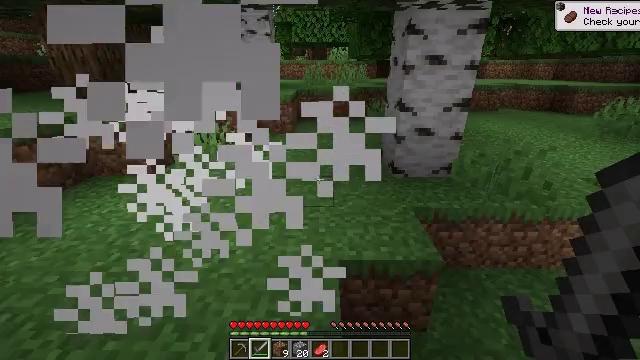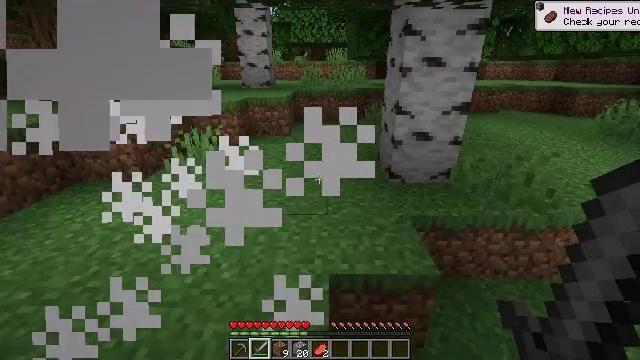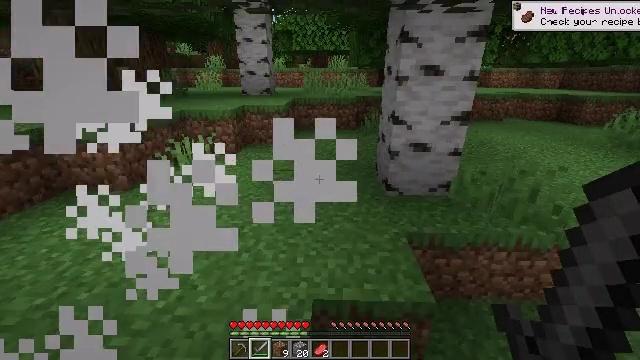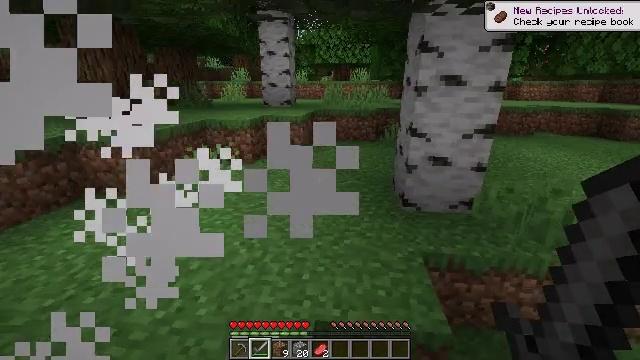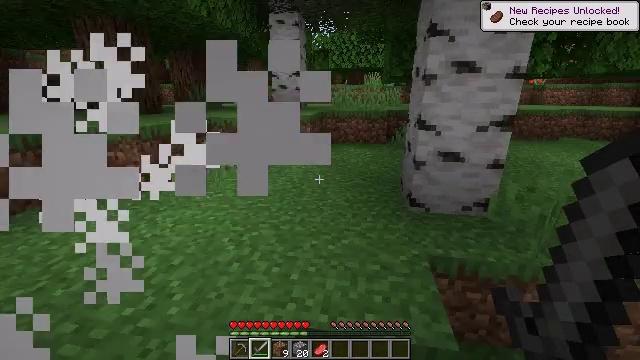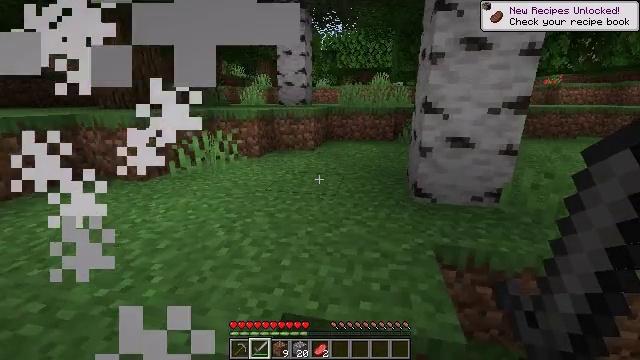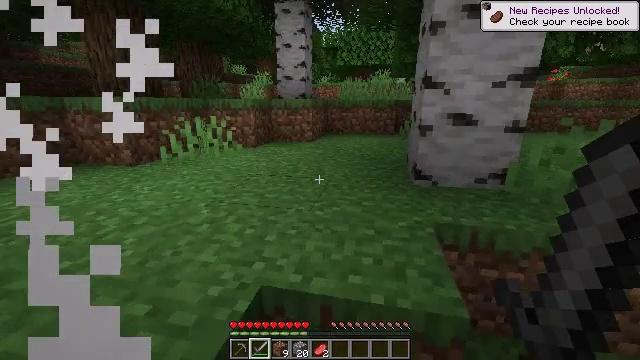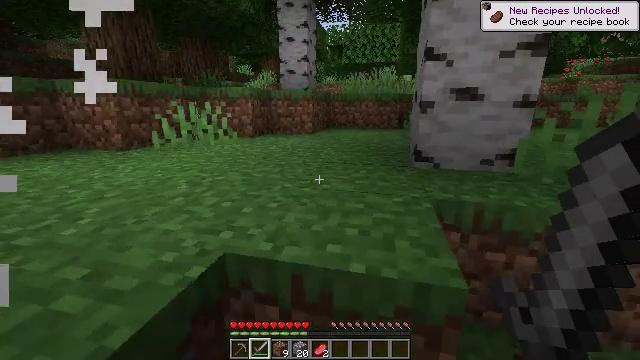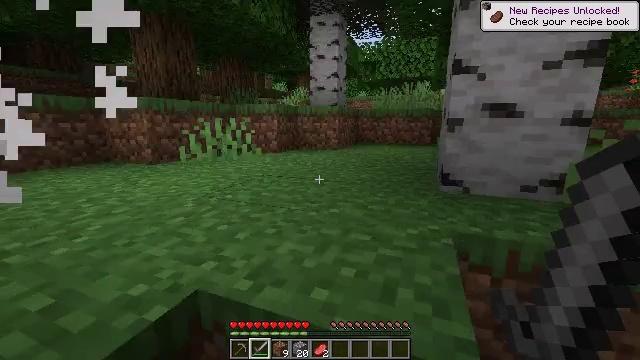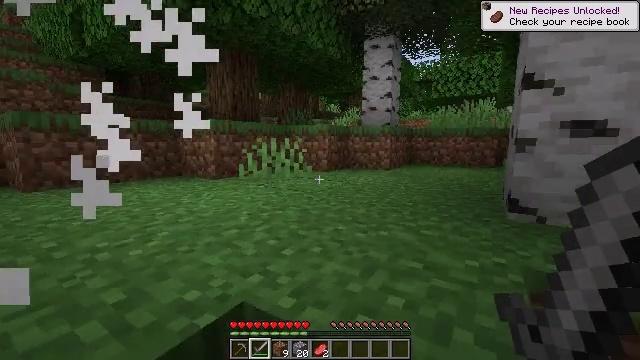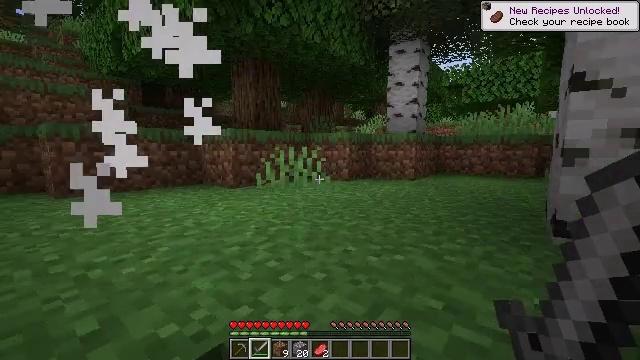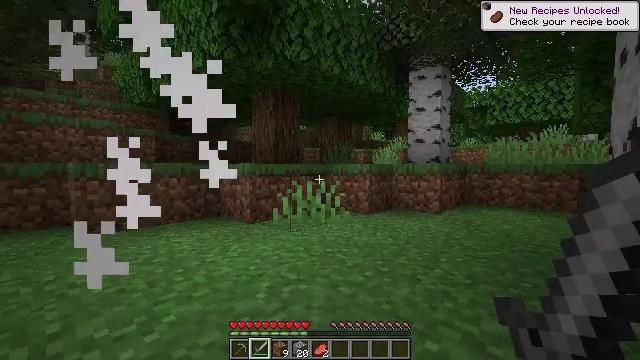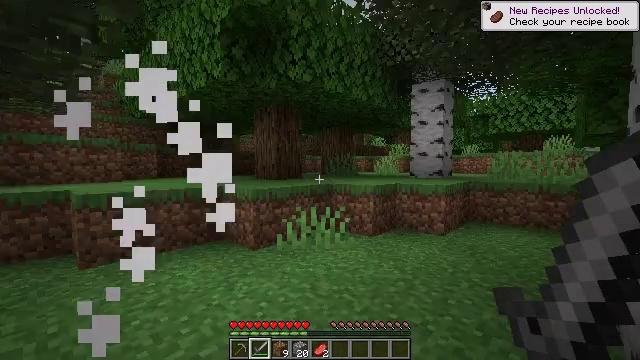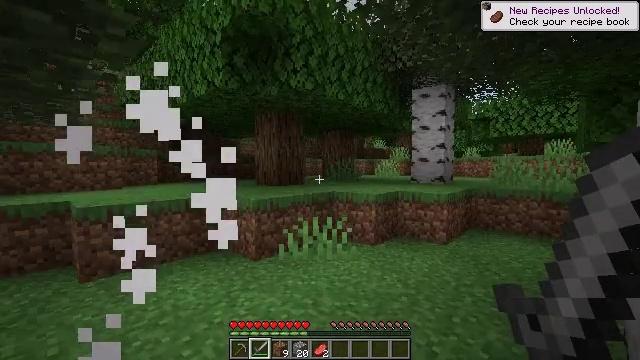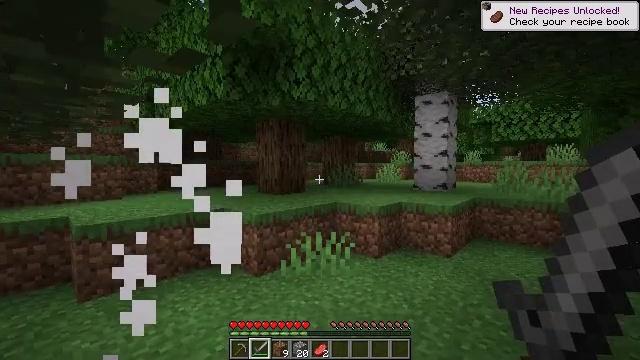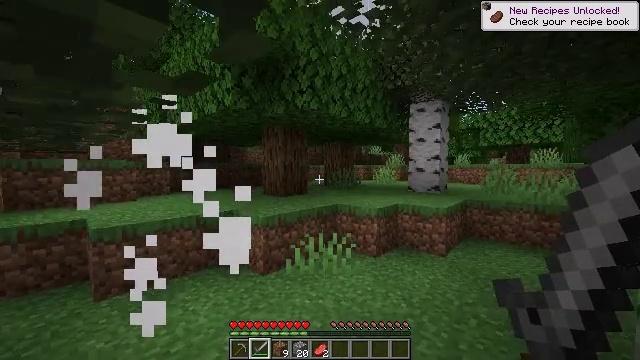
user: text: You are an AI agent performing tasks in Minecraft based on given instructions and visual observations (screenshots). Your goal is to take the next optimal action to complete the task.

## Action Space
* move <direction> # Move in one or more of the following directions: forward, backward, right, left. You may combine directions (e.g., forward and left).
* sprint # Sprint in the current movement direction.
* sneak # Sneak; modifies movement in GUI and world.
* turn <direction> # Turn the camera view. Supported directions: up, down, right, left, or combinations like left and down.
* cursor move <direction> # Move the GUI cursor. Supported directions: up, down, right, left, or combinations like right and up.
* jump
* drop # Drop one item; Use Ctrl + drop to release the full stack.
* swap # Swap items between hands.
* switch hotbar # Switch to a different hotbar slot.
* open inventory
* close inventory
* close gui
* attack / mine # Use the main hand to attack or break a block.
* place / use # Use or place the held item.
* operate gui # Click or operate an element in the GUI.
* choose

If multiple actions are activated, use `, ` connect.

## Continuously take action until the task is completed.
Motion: motion action
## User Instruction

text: Collect birch leaves from the tree.
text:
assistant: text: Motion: move forward and move right
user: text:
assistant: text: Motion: move forward and move right, turn up
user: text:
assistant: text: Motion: move forward and move right, turn left and up
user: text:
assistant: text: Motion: move forward and move right, turn left and up
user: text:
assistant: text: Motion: move forward and move right, turn left
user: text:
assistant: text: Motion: move forward and move right
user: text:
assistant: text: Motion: move forward and move right, turn left
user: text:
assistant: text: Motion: move forward and move right, turn left and up
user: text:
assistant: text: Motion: move forward, turn left and up
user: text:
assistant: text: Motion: move forward, turn left and up
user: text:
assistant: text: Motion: move forward, turn left and up, jump
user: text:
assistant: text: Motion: move forward, sprint, jump
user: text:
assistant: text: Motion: move forward, sprint, jump
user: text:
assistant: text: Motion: move forward, sprint, jump
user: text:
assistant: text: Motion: move forward, sprint, jump
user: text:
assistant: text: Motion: move forward, sprint
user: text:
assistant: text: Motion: move forward, sprint
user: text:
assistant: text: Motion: move forward, sprint
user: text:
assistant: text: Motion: move forward, sprint
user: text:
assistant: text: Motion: move forward, sprint
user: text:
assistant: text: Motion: move forward, sprint, turn right
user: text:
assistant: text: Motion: move forward, sprint, turn right
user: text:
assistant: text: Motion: move forward, sprint, turn right
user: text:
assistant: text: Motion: move forward, sprint, turn right and down
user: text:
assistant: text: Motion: move forward, sprint, turn right
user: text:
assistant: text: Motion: move forward, sprint
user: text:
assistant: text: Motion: move forward, sprint
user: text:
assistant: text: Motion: move forward, sprint, turn right
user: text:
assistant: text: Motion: move forward, sprint
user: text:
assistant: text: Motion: move forward, sprint